Current action and preconditions to check: trajectory_clear

Your task: For each precondition in the list above, predict whether it will hold at this action.

Consider the current scene as observed from the mobile robot's camera, and analyze the predicted future states of all dynamic agents (e.g., people, animals, vehicles, or any moving entities) within the NEXT SECOND.

IMPORTANT: Only answer "very likely" if you are absolutely certain—based on strong, clear evidence—that a dynamic agent will violate the precondition in the predicted future state. Do NOT answer "very likely" for unlikely, ambiguous, or low-probability risks.

Ask yourself for each precondition: Is there a high probability, with clear and convincing evidence, that the predicted future states of any dynamic agent will interfere with the predicted future state of the currently executing action within the NEXT SECOND, causing that precondition to fail?

Assess the risk level based on these predictions. Use "likely" or "very likely" if motions create a clear risk of interference.

Use "neutral" or "improbable" if agents are nearby but their predicted paths are clearly diverging or non-conflicting.

Failure Risk Categories: "very improbable", "improbable", "neutral", "likely", "very likely"

Answer Format: Output ONLY the probability_of_failure value from these categories: "very improbable", "improbable", "neutral", "likely", "very likely"

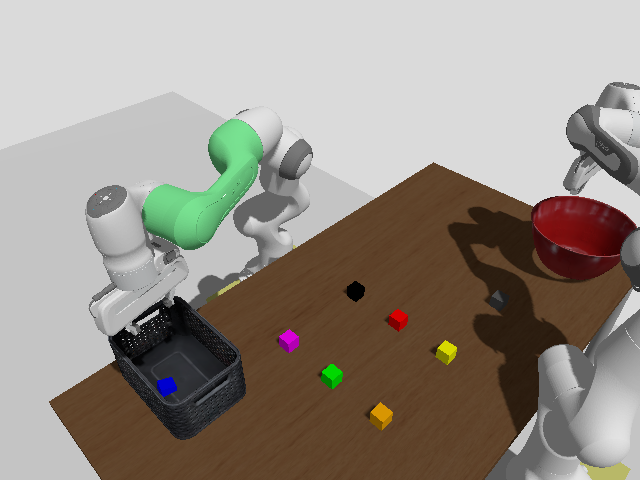

Answer: very improbable